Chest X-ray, PA view. Patient: 75 years old, sex M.
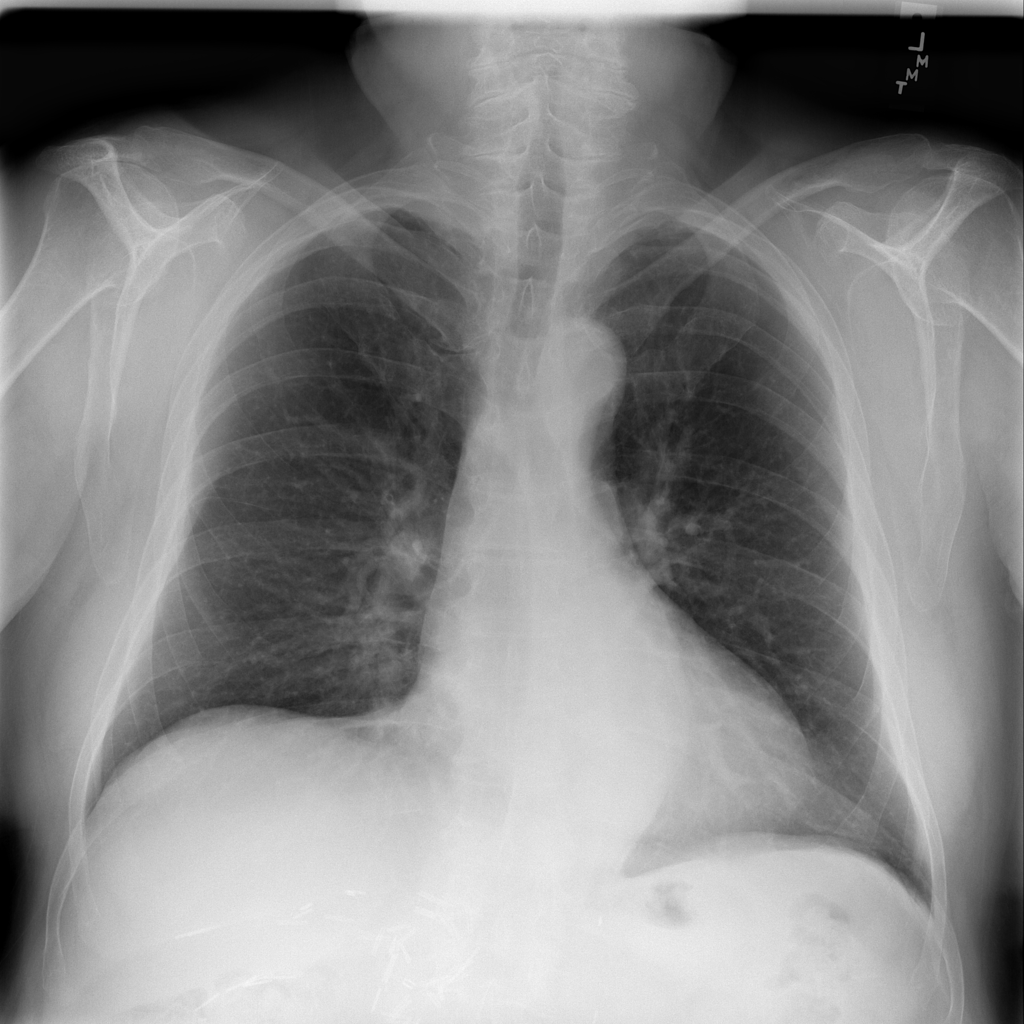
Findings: No Finding